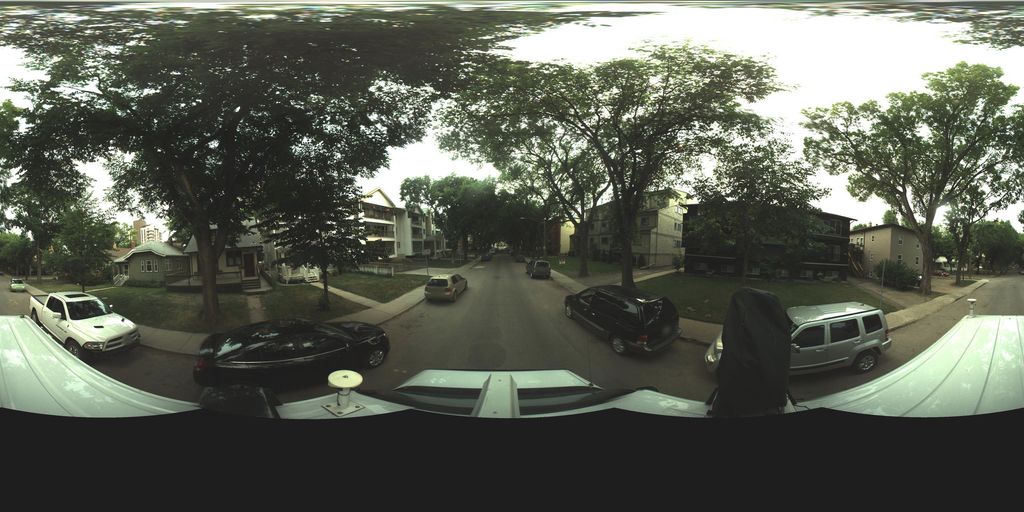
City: saskatoon